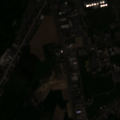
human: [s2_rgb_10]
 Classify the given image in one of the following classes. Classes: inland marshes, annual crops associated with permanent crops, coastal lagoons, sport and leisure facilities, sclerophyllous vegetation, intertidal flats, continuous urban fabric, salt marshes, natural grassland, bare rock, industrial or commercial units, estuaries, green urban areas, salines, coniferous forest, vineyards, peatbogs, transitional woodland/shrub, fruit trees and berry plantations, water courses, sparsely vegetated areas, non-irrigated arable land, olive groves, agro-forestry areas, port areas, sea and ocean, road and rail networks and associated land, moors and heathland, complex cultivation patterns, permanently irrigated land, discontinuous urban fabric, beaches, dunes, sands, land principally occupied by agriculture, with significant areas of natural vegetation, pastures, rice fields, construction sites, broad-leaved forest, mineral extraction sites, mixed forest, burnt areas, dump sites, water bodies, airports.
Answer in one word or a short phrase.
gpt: discontinuous urban fabric, industrial or commercial units, complex cultivation patterns, broad-leaved forest